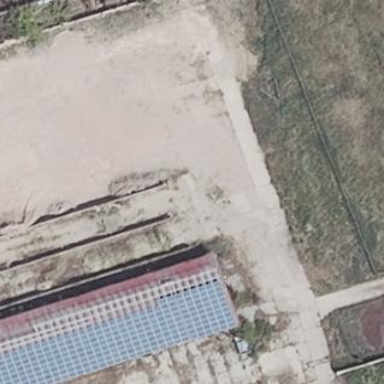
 hosting small solar photovoltaic panel generator."